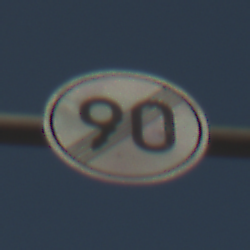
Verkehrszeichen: EndeGeschwindigkeit90
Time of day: MorningAfternoon
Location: Outdoor (Suburban)
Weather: Clear
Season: NotSpecified
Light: Natural